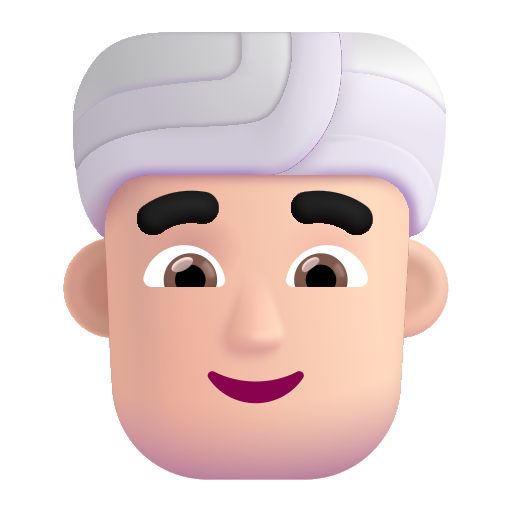
man wearing turban color light